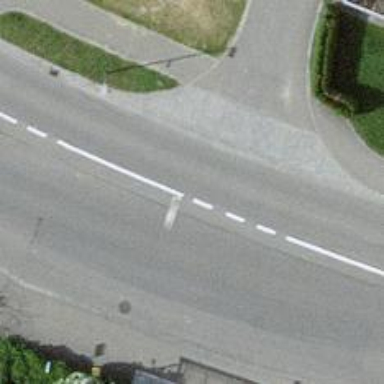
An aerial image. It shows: Primary highway with designated cycle lane on both sides.